Interaction volume radius: 5 \u00c5
Interaction volume height: 30 \u00c5
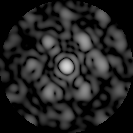
Disorder parameter: 0.5656